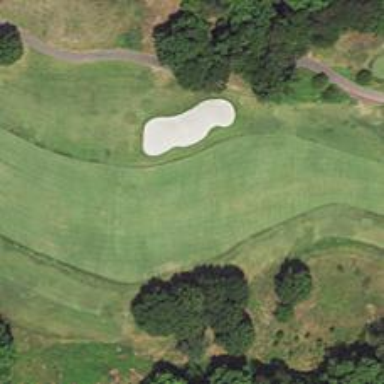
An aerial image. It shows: Golf hole.